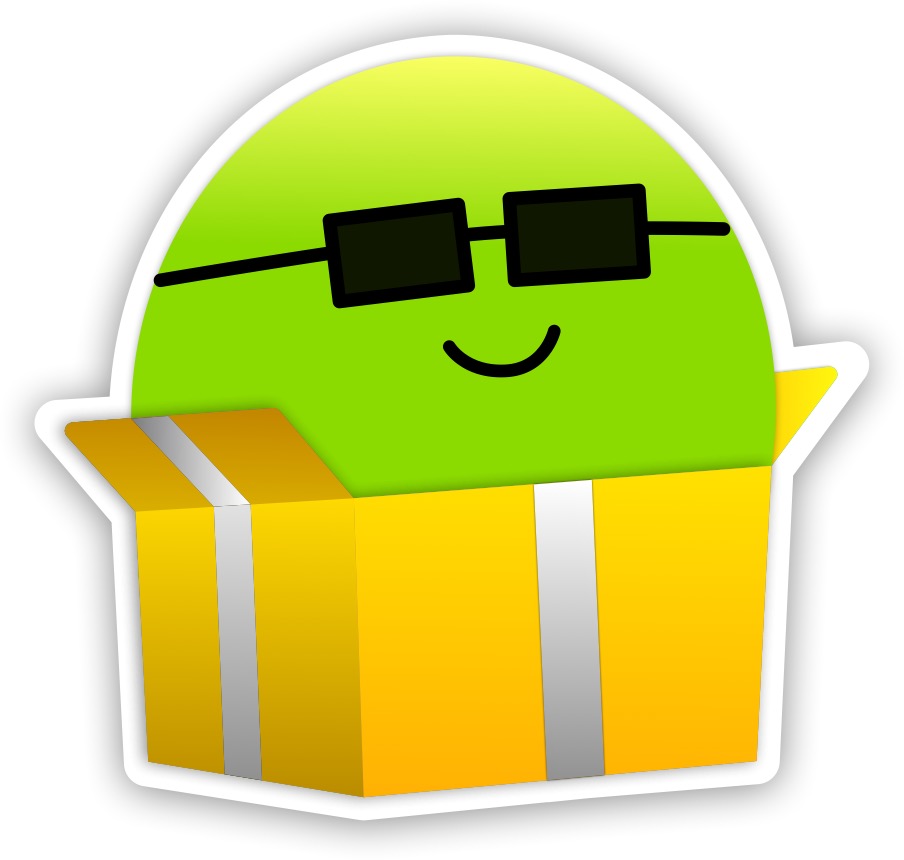
Label: green